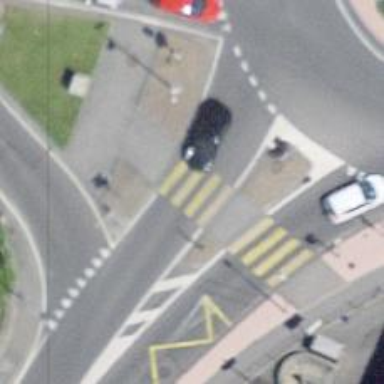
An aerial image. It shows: Marked road crossing with pedestrian island.